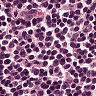
Metastatic tissue present: no